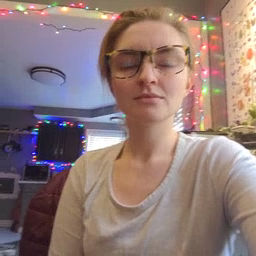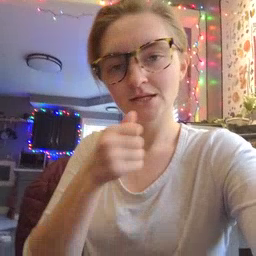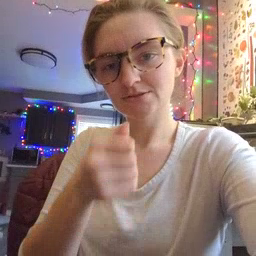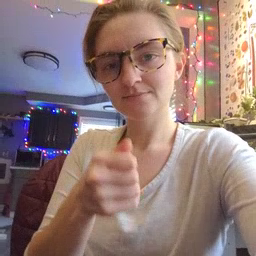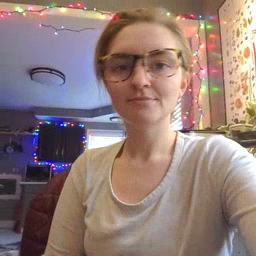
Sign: hide